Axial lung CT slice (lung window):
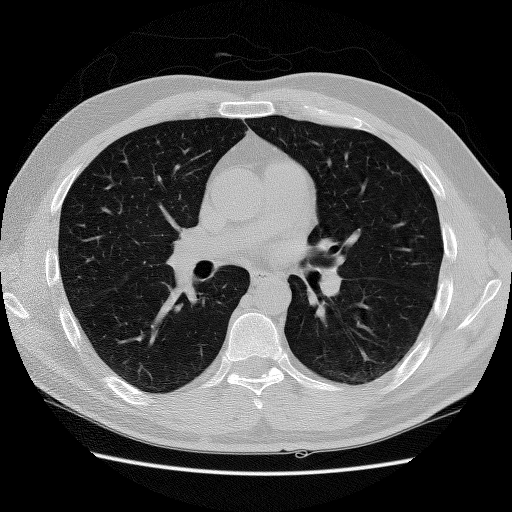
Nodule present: no